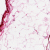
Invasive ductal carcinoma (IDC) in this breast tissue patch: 0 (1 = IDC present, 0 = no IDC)